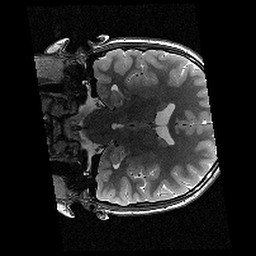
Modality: T2w
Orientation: coronal
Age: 11
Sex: female
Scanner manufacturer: siemens
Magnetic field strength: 3 T
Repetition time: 9.23 s
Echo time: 0.067 s